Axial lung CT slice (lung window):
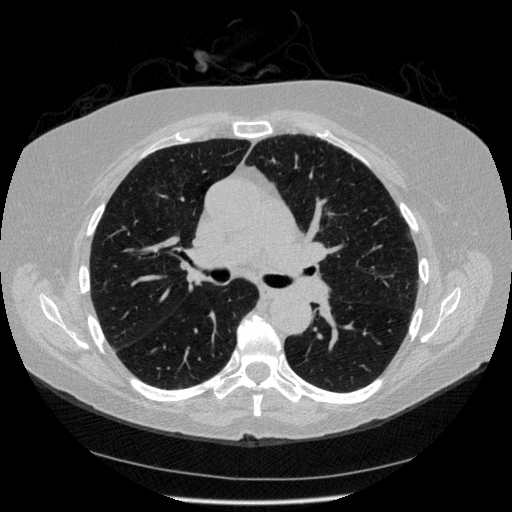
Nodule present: no